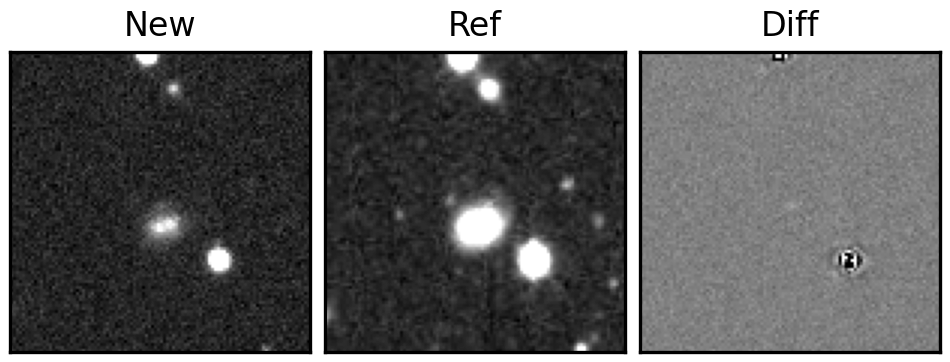
Label: real